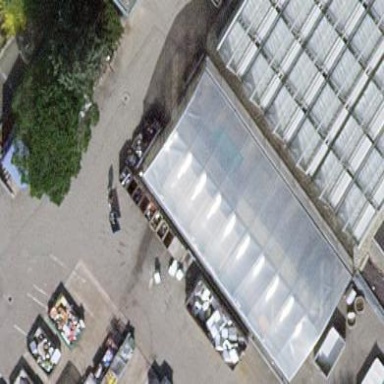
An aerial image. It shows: Greenhouse.